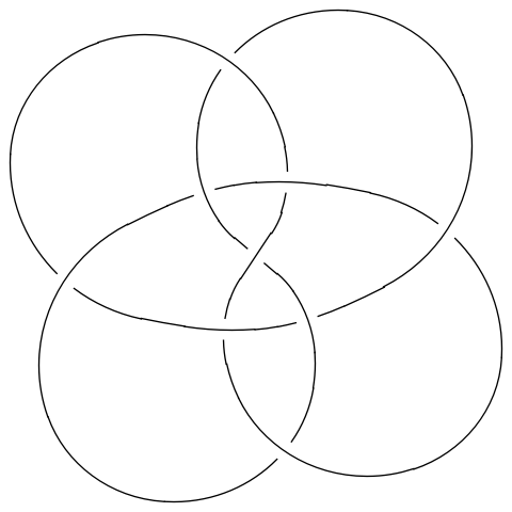
Crossing number: 9